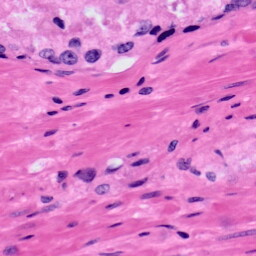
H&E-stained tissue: Prostate